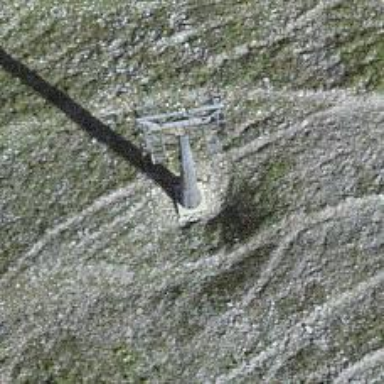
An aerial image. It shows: Pylon for aerialway.